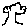
Label: tree